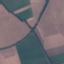
Land use / land cover class: AnnualCrop